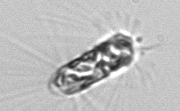
Label: Corethron_hystrix